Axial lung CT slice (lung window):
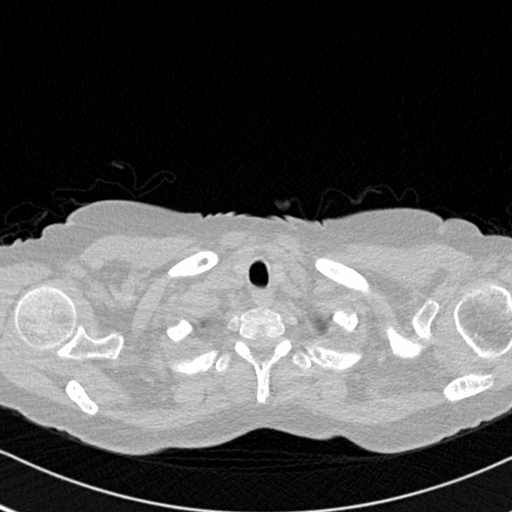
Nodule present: no